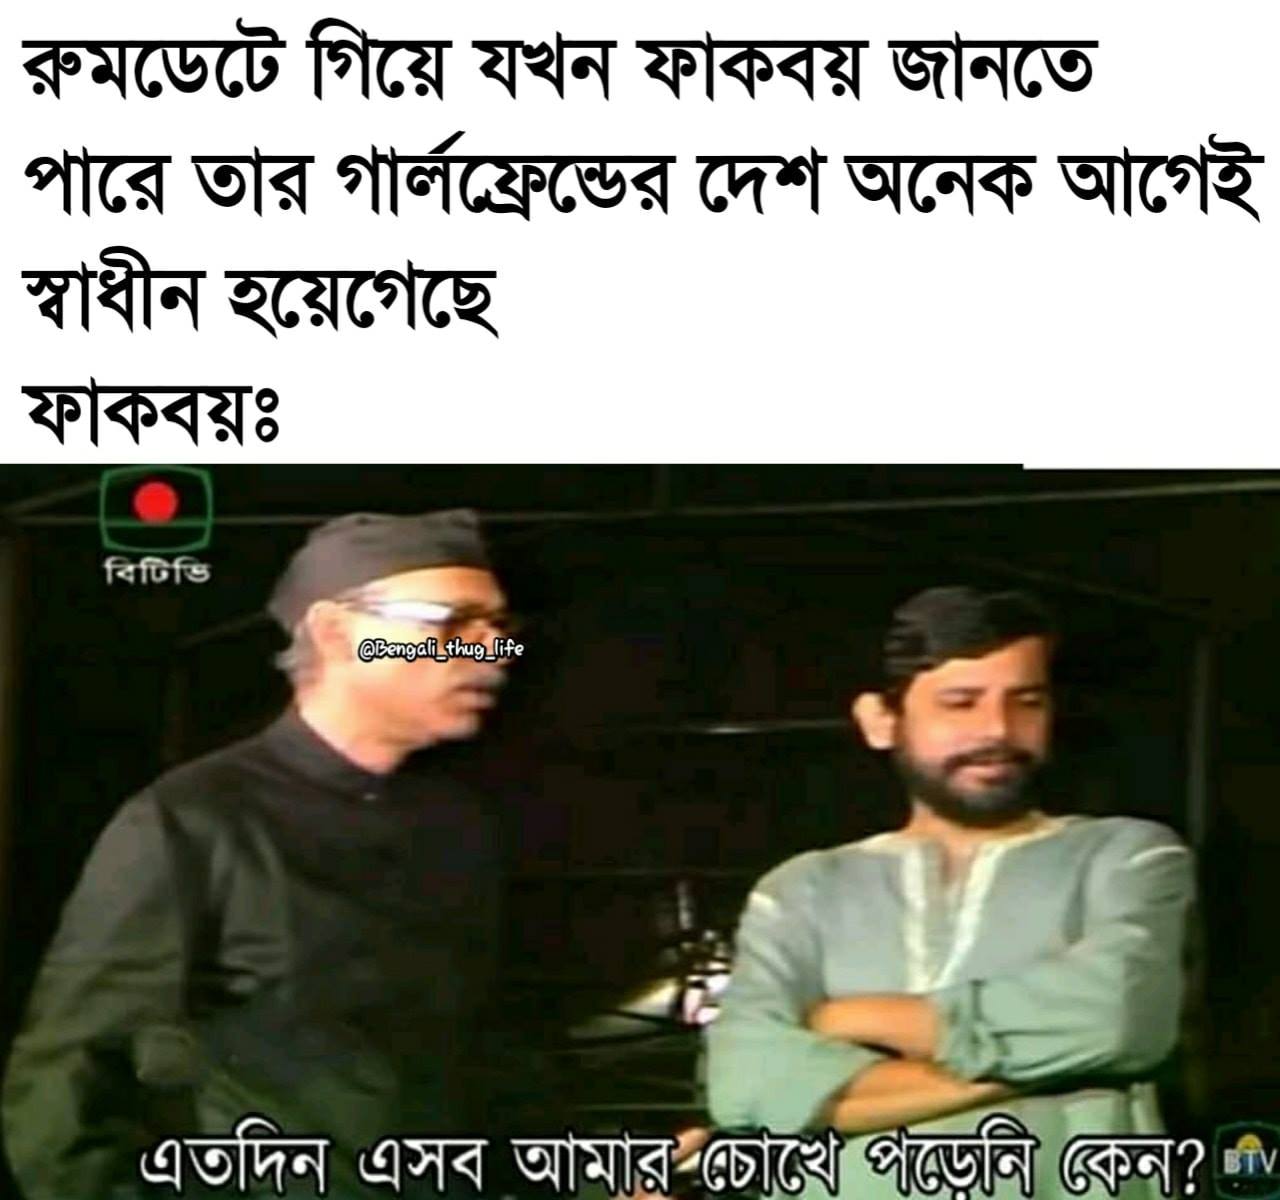
Caption: রুমডেটে গিয়ে যখন ফাকবয় জানতে পারে তার গালফ্রেন্ডের দেশ অনেক আগেই স্বাধীন হয়ে গেছে    ফাকবয়ঃ  এতদিন এসব আমার চোখে পড়েনি কেন ?
Label: hate